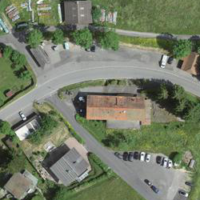
EUNIS habitat code: 24
Species observed at this site:
Filipendula ulmaria